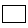
Label: square